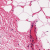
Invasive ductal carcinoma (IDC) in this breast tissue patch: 0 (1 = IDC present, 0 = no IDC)